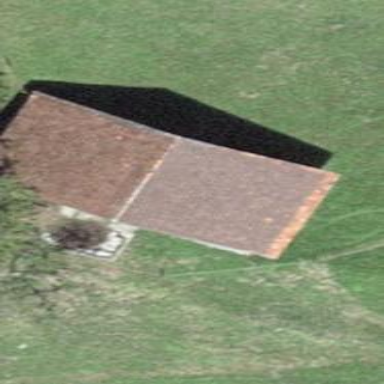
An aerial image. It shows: Rural barn.